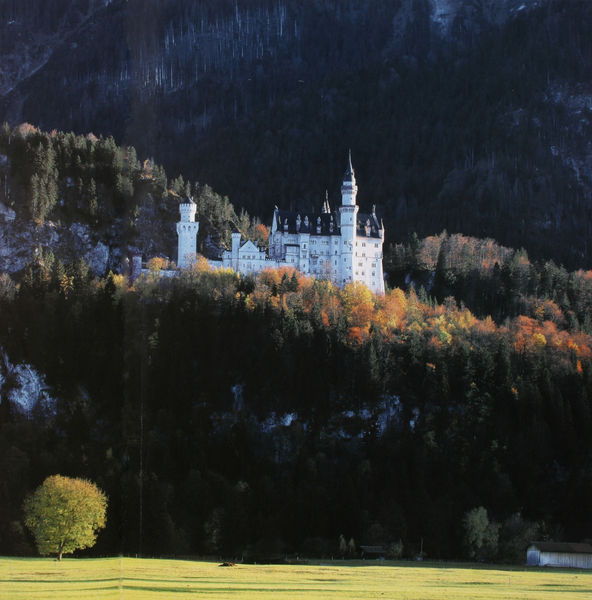
Titel: Blick auf Schloss Neuschwanstein aus der Ebene bei Schwangau
Künstler: Georg Dollmann
Standort: Schwangau
Institution: Schloss Neuschwanstein
Schlagwörter: baum, berg, blau, blätter, felsen, gemälde, himmel, laub, schatten, weiß, bäume, grün, landschaft, ocker, braun, fenster, licht, nacht, orange, ausblick, dach, gebäude, gras, haus, park, schloss, tier, wiese, barock, silber, öl, feld, hügel, hütte, tal, wald, schuppen, turm, aussicht, balkon, ansicht, fassade, berge, berghang, fels, gebirge, hang, steilhang, dächer, giebel, kuh, herbst, tannen, erhaben, könig, baumkrone, zinnen, balkone, foto, fotografie, panorama, photographie, mond, burg, bayern, türme, palast, mondschein, laubbaum, photo, farbfoto, laubwald, märchen, erhoben, stall, nadelbäume, fichten, nadelwald, färbung, sporn, ludwig, bergmassiv, wahnsinn, zinnenkranz, ludwig i., ludwig ii, kini, märchenschloss, neuschwanstein, schloss neuschwanstein, könig ludwig, füssen, bergwand, aaufnahme, eingebettet, farbfotobraun, laubwälder, nadelwälder, schlo, farbbild, 19. jahrhundert, scloss neuschwanstein, ieneuschwanstein